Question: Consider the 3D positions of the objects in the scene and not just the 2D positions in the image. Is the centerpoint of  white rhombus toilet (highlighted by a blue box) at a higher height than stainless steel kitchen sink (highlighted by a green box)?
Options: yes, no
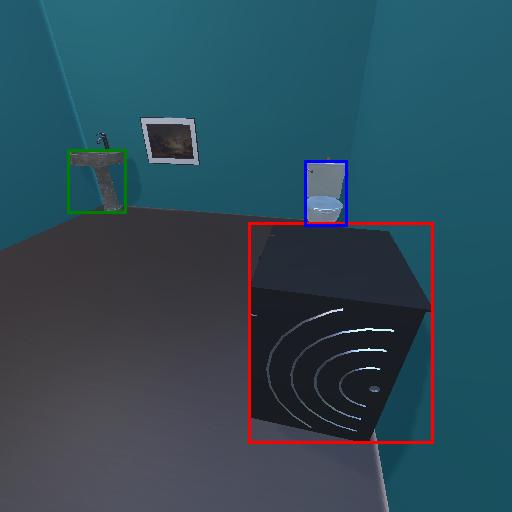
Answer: yes